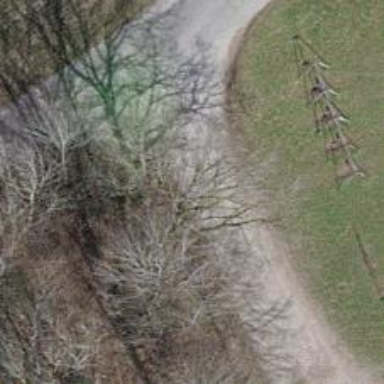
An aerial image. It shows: Bench.